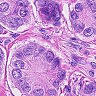
Metastatic tissue present: yes